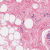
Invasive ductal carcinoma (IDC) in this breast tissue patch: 0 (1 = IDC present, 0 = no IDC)